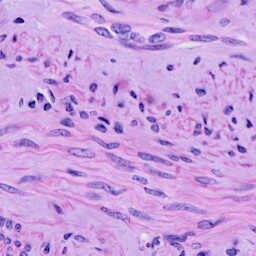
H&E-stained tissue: Cervix